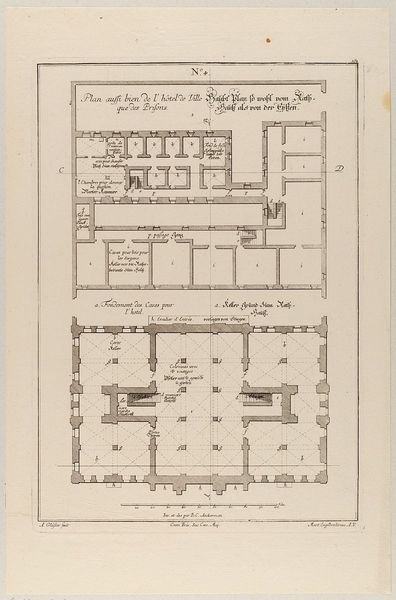
Titel: Grundriss eines Rathauses und eines Gefängnisses
Künstler: Martin Engelbrecht
Standort: Hamburg
Institution: Museum für Kunst und Gewerbe Hamburg
Schlagwörter: zeichnung, architektur, barock, papier, grafik, graphik, französisch, hotel, fotografie, photographie, gewölbe, druck, druckgraphik, druckgrafik, radierung, räume, entwurf, rathaus, kerker, plan, grundriss, maßstab, hotel de ville, gerippt, reproduktionen, barockzeit, barockzeitalter, druckerzeugnisse, architekturdarstellungen, lebende, gebäudes, ornamentstich, vorlageblätter, gefängnis